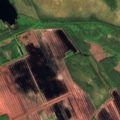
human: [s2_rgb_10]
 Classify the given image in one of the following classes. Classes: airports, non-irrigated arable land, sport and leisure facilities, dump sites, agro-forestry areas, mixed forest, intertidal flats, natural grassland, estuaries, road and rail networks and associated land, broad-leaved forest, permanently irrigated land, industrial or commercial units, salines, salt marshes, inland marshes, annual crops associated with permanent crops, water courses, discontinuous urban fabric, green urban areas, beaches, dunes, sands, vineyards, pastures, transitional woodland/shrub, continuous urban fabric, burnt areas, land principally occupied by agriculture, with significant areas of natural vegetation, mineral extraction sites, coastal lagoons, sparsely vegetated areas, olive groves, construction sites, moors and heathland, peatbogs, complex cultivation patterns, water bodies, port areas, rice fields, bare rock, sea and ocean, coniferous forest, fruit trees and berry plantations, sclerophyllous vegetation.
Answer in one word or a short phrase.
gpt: coniferous forest, mixed forest, peatbogs, water bodies